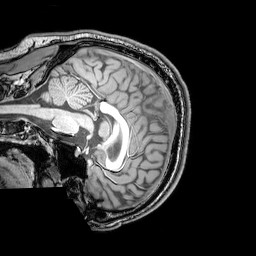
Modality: T1w
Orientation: sagittal
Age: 22
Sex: male
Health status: healthy
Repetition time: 0.081 s
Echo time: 0.037 s